Question: I am using MVC 4 and razor and have placed label for and textbox for in the view. All the textbox's are sitting right against the labels, how do i move them a tab space away or so and keep them aligned?
Razor:
'''
@Html.LabelFor(m => m.Date)
@Html.TextBoxFor(m => m.Date)
<br/>
@Html.LabelFor(m => m.QuoteNumber)
@Html.TextBoxFor(m => m.QuoteNumber)
<br/>
@Html.LabelFor(m => m.ClaimNumber)
@Html.TextBoxFor(m => m.ClaimNumber)
<br/>
@Html.LabelFor(m => m.MotorBodyRepairer)
@Html.TextBoxFor(m => m.MotorBodyRepairer)
<br/>
'''
Currently it looks like this:

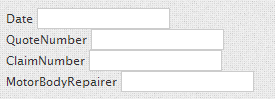
Answer: Add display attributes:
'''
[Display(Name="Date")]
public DateTime Date { get; set; }
[Display(Name="Quote Number")]
public string QuoteNumber { get; set; }
[Display(Name="Claim Number")]
public string ClaimNumber { get; set; }
[Display(Name="Motor Body Repairer")]
public string MotorBodyRepairer { get; set; }
'''
Use an editor for template
'''
@Html.EditorFor(m => m)
'''
Add this to your style sheet, changing the values to suite.
'''
.editor-label > label
{
float: left;
width: 150px;
}
'''

Replace this:
'''
<div style="float: left; width: 50%;">
@Html.EditorFor(m => m.Date)
<br/>
@Html.EditorFor(m => m.QuoteNumber)
<br/>
@Html.EditorFor(m => m.ClaimNumber)
<br/>
@Html.EditorFor(m => m.MotorBodyRepairer)
<br/>
</div>
'''
With this:
'''
<div style="float: left; width: 50%;">
@Html.EditorFor(m => m)
</div>
'''